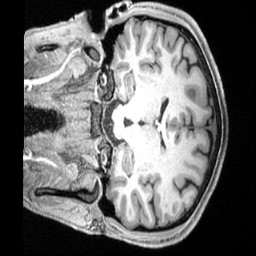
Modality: T1w
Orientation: coronal
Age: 28
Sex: male
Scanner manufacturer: siemens
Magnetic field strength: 3 T
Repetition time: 2.4 s
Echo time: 0.00228 s